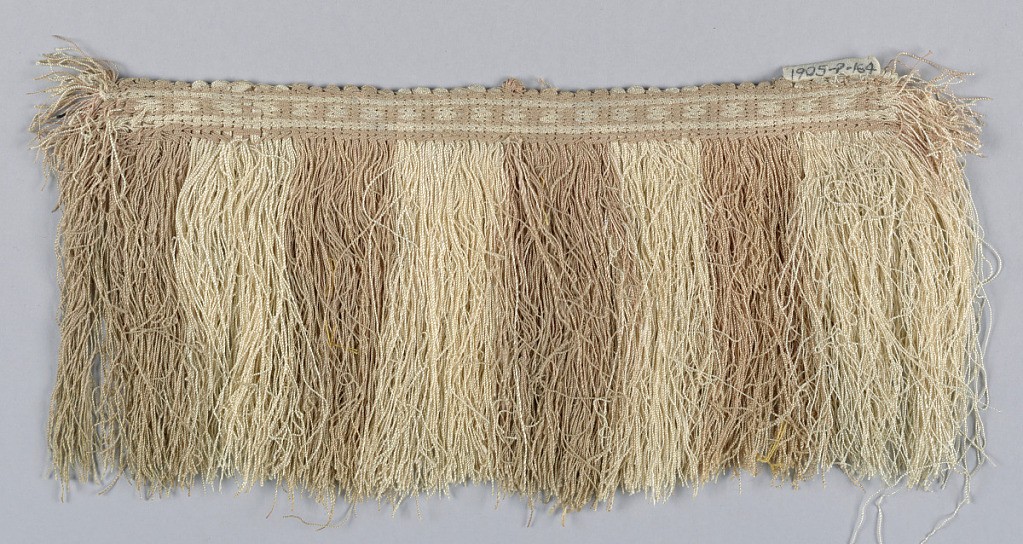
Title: Fringe
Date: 16th century
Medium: silk Technique: soumak weave
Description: Pink and white fringe with a soumak heading and skirt threads arranged to form stripes.